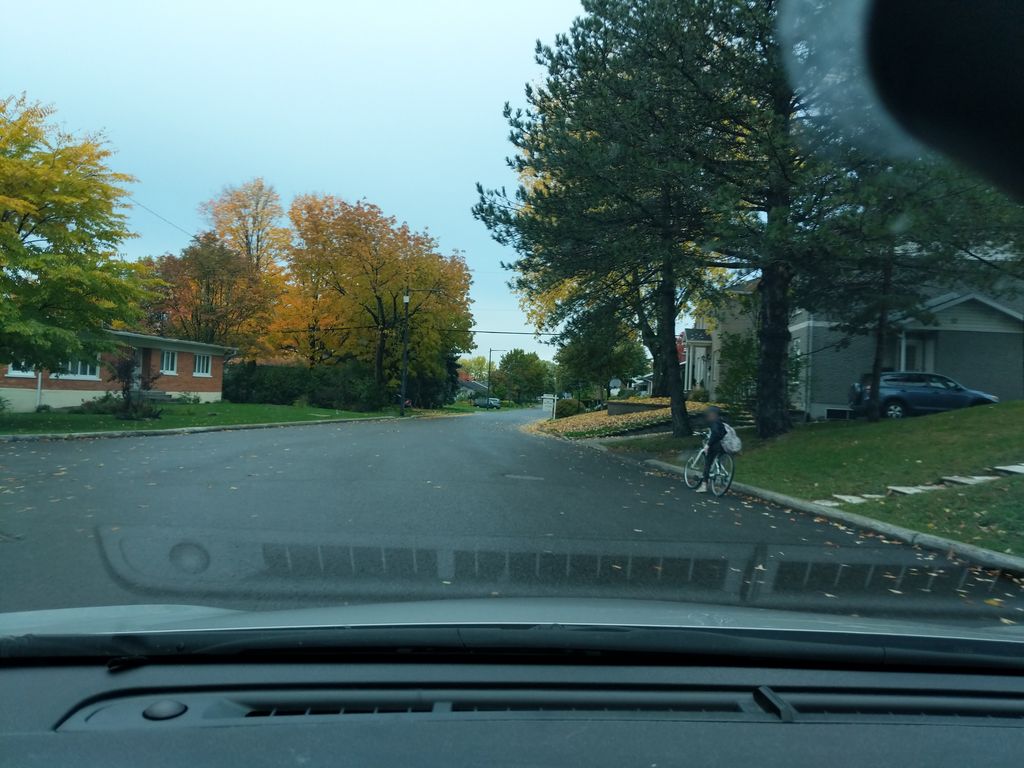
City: quebec_city